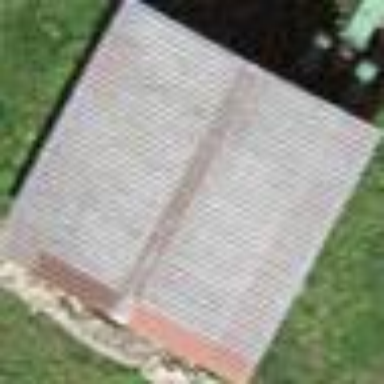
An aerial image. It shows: Farm auxiliary building.